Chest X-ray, PA view. Patient: 68 years old, sex F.
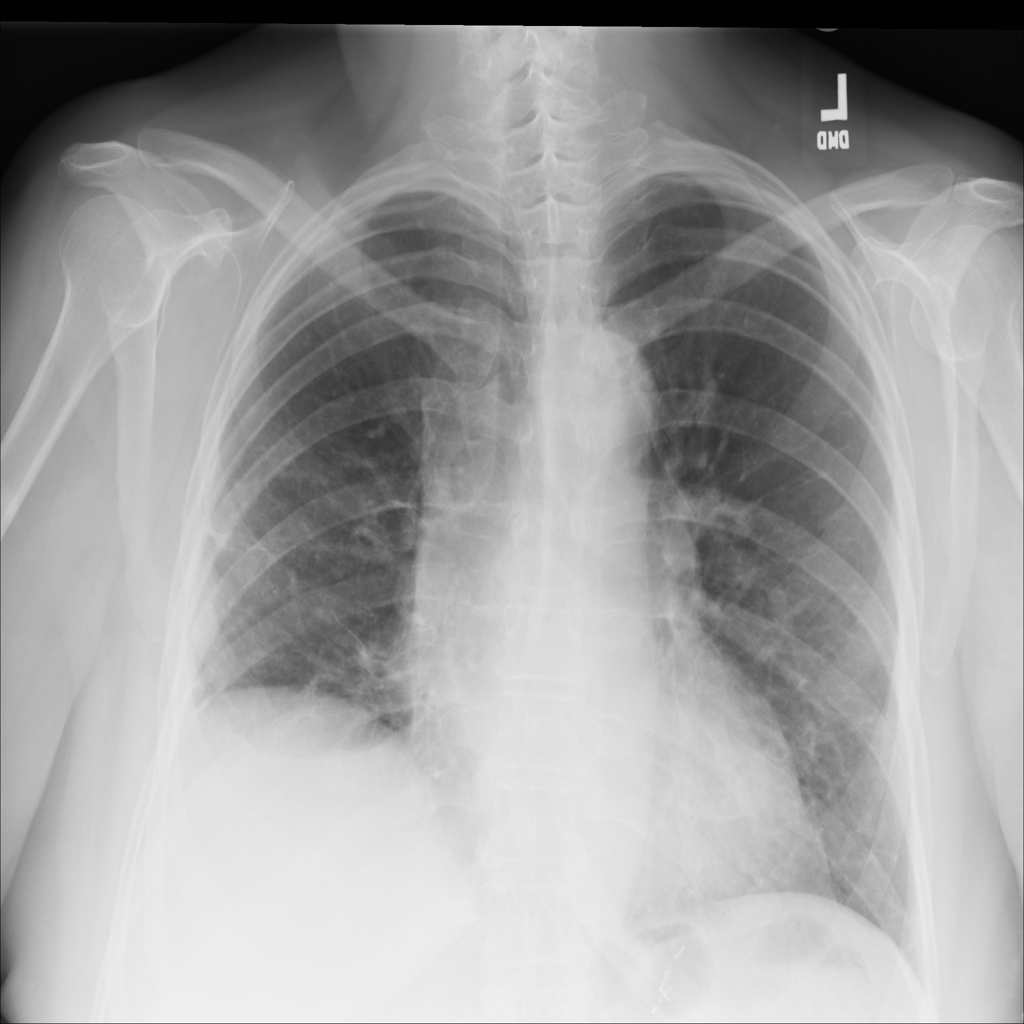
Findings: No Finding